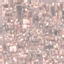
Land use / land cover class: Residential